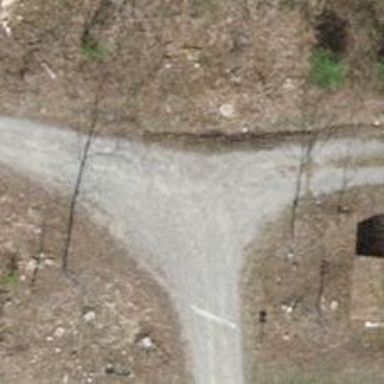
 grade2 track used for forestry vehicles."